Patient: sex F, age 28
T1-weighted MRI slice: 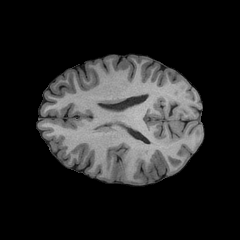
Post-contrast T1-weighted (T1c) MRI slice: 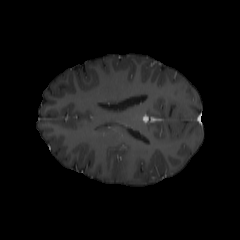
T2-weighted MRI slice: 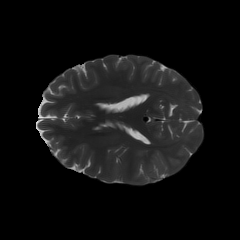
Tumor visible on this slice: no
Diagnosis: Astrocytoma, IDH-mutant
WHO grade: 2